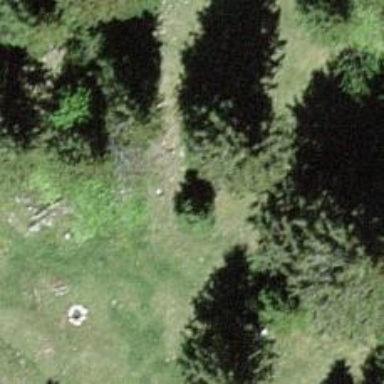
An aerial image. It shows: Needle-leaved tree in nature.